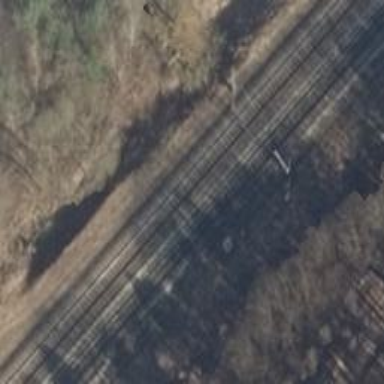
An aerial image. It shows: Railway signal.